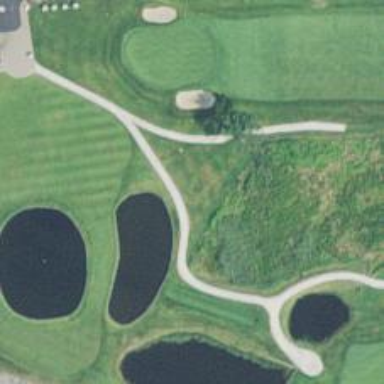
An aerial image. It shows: Path used for both walking and golf.